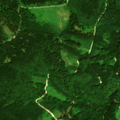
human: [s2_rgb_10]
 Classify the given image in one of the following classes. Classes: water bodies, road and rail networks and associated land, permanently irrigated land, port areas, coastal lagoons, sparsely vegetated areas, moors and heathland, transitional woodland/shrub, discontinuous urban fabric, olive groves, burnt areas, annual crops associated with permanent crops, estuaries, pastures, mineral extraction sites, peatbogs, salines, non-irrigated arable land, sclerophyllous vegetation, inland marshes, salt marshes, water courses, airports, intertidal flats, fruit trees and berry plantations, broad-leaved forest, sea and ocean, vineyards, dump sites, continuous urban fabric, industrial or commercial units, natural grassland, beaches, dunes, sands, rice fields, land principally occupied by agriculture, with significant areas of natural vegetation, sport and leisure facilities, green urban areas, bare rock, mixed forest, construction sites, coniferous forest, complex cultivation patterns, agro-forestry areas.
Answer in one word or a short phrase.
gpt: pastures, coniferous forest, mixed forest